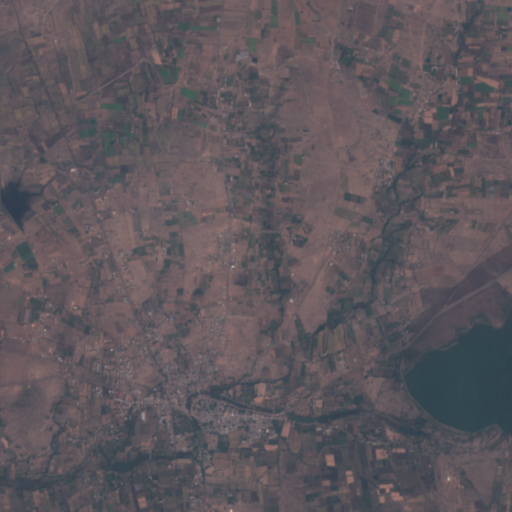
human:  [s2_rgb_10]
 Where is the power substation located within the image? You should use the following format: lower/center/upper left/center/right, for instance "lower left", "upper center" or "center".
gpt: The power substation is located in the center left of the image.
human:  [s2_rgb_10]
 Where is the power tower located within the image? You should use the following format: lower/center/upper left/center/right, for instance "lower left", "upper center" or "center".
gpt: The power tower is located in the lower left of the image.
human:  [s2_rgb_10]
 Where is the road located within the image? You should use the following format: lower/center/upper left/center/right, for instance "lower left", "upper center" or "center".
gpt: There is no road in the image.